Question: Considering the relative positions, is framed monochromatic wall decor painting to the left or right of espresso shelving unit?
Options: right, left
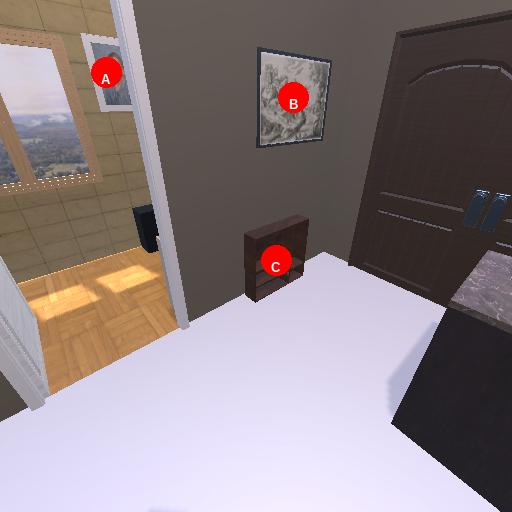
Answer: right